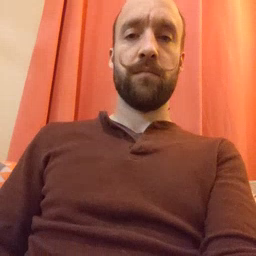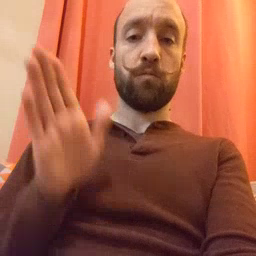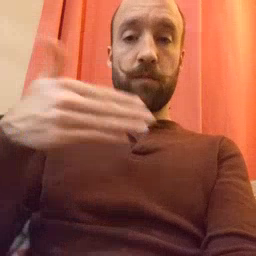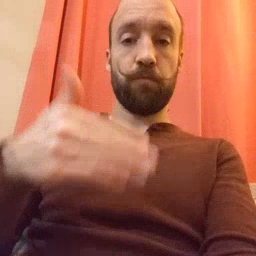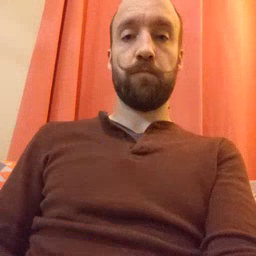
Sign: room